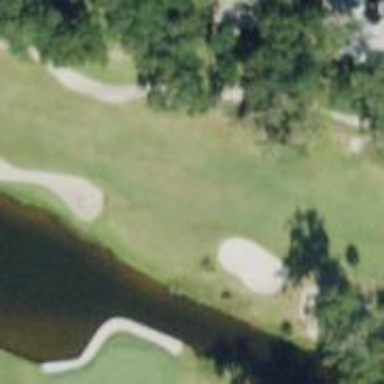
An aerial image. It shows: Golf hole.